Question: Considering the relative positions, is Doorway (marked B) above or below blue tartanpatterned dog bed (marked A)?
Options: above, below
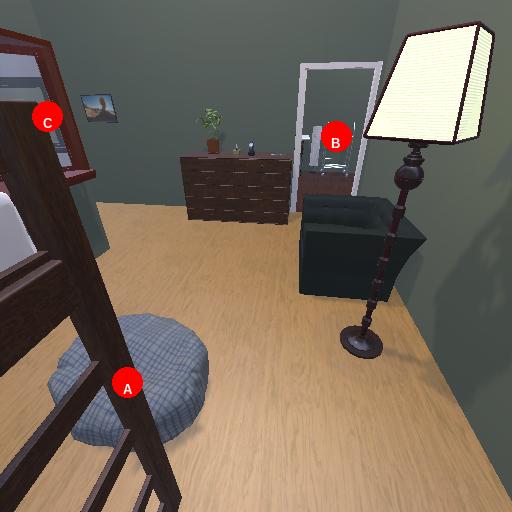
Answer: above